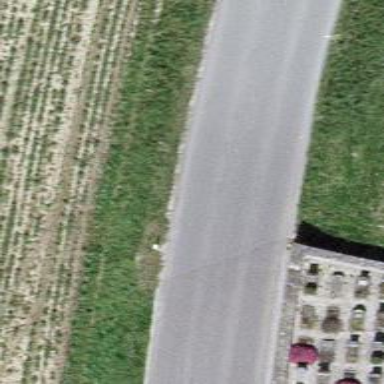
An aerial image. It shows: Tertiary road.